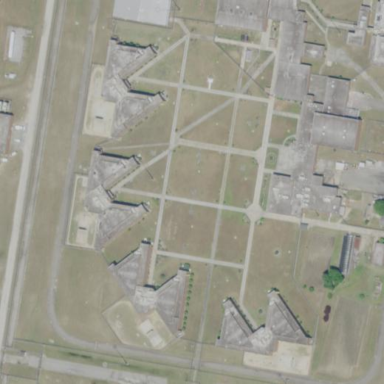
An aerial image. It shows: Prison facility surrounded by fence.